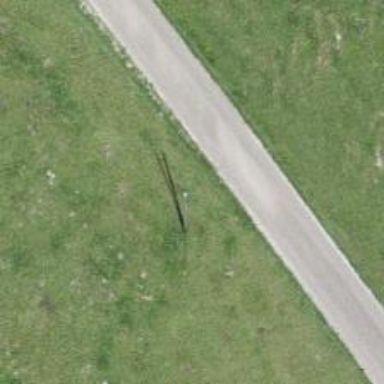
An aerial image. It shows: Power pole.